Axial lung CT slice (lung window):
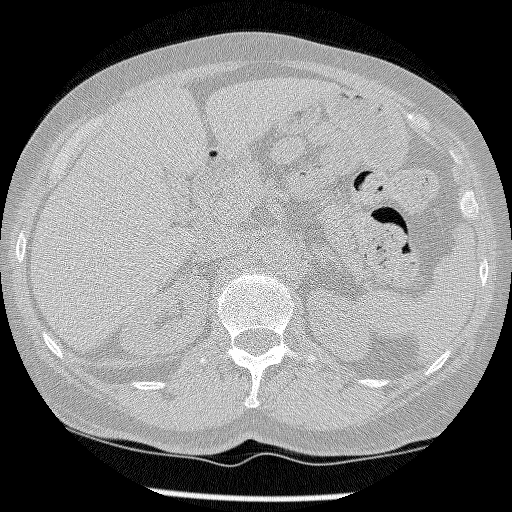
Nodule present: no